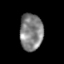
Tissue: skin
Cell type: Others
Senescence score: 0.7514
Nuclear area (px): 834
Mean DAPI intensity: 131.336